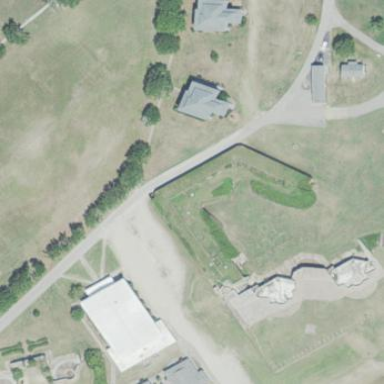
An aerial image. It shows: Historic fort building.